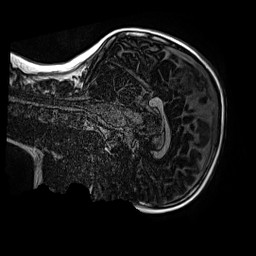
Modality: MP2RAGE
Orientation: sagittal
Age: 10
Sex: female
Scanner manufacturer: siemens
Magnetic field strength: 3 T
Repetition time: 4 s
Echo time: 0.00299 s